Question: I am doing a website using php , i need create a pdf doc from html page and attach that pdf doc in email. i have tried 'dompdf' , but it didn't works , it won't shows the checkboxes and images, I am attaching my html page
The form contains a lot of checkboxes, selectionbox ,textarea, images. Is their any way to create the pdf doc ? I don't want to change the form just need to convert it to pdf. Please help.
## Dompdf
'''
$html=$this->load->view('controller/viewfile', $data, true);
$this->load->helper(array('dompdf','file'));
pdf_create($html, 'designdaytona.com');
$data = pdf_create($html, '', false);
write_file('name', $data);
'''
## dompdf helper
'''
if (!defined('BASEPATH')) exit('No direct script access allowed');
function pdf_create($html, $filename='', $stream=TRUE)
{
require_once("dompdf/dompdf_config.inc.php");
$dompdf = new DOMPDF();
$dompdf->load_html($html);
$dompdf->render();
if ($stream) {
$dompdf->stream($filename.".pdf");
} else {
return $dompdf->output();
}
/*$var=$dompdf->get_canvas();
$var->new_page('bonjour', '2');*/
}
'''
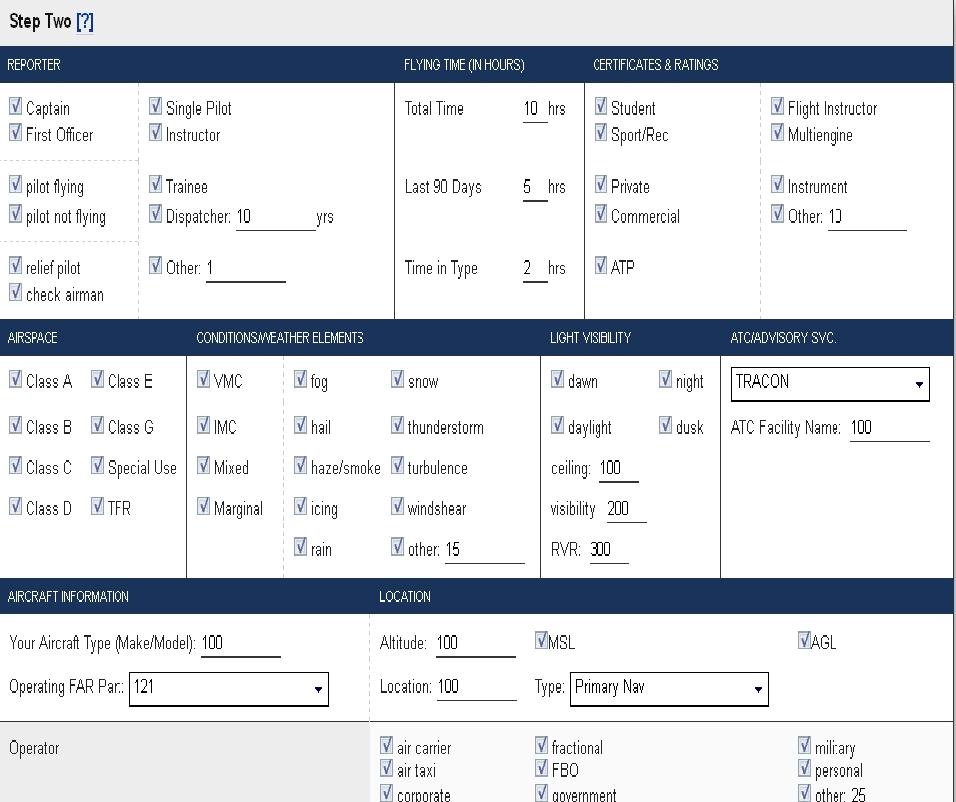
Answer: why don't you try <URL> library i found it very useful.
You can create form inside pdf take a look at <URL>